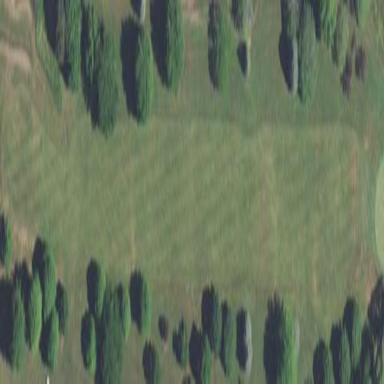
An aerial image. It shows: Golf fairway surrounded by grass.